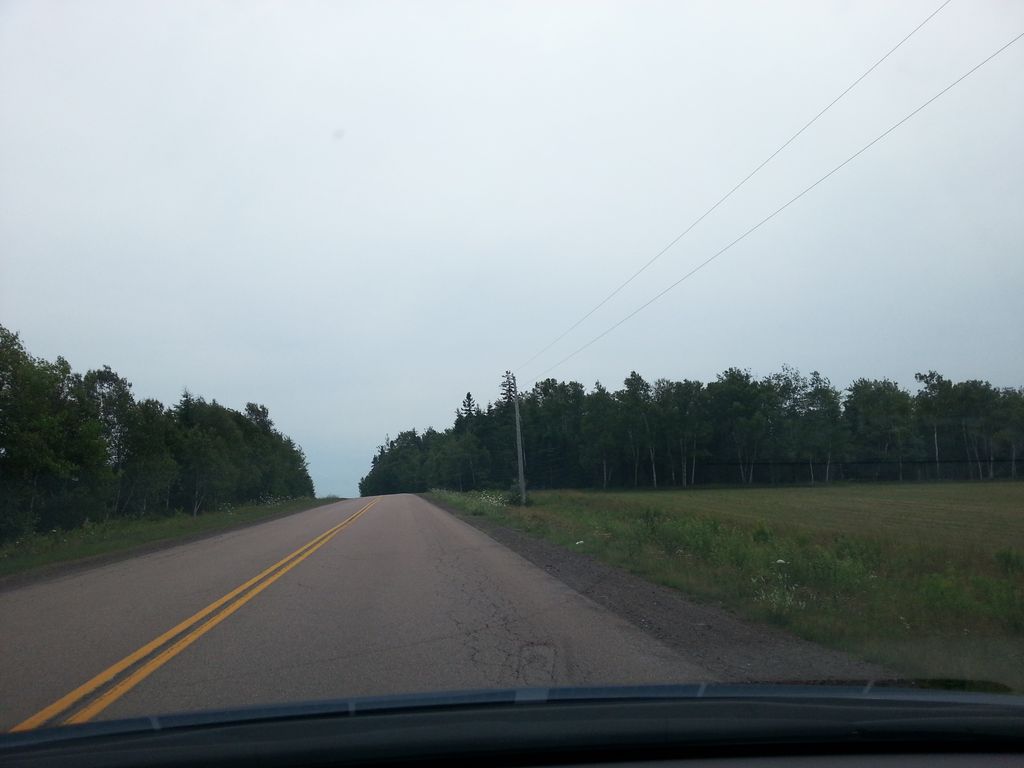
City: charlottetown